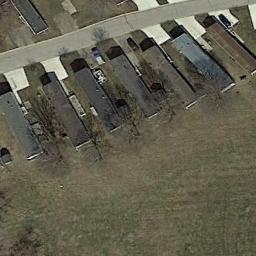
Label: residential